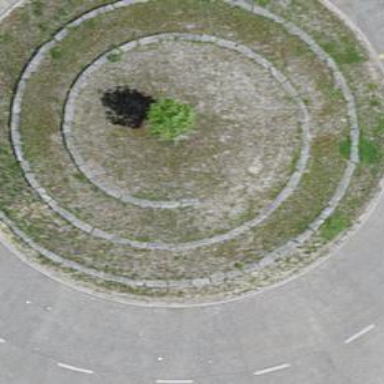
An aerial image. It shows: Roundabout at primary highway.